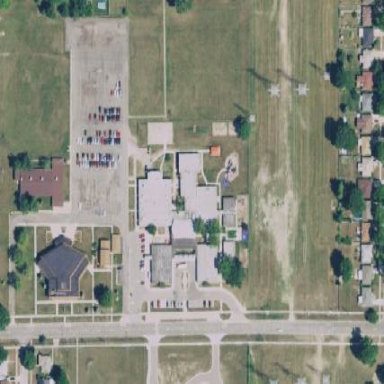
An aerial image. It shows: School.